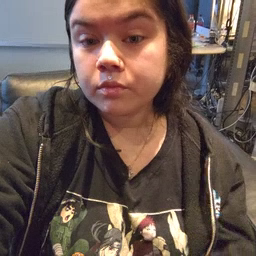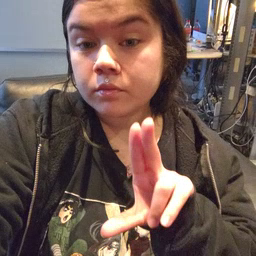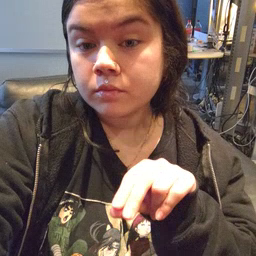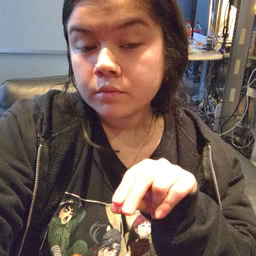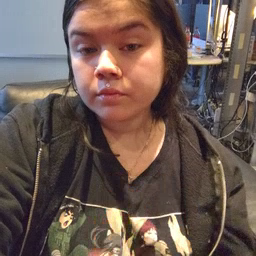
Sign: no